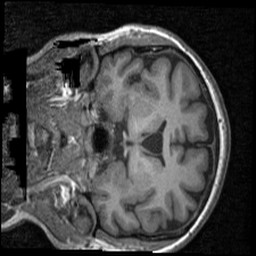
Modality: T1w
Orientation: coronal